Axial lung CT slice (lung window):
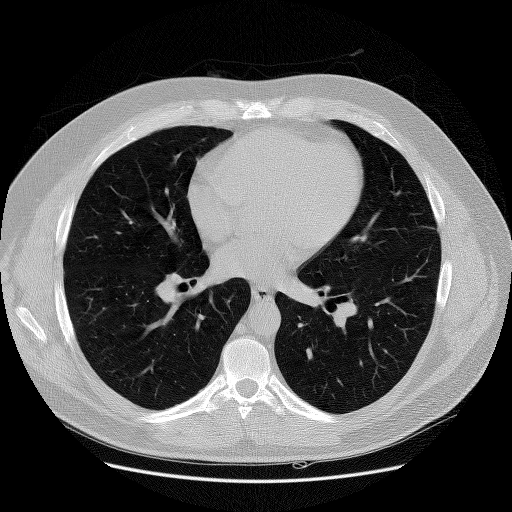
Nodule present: no